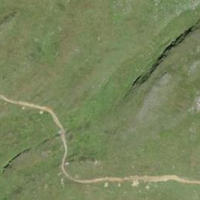
EUNIS habitat code: 26
Species observed at this site:
Callophrys rubi
Cyaniris semiargus
Sempervivum montanum